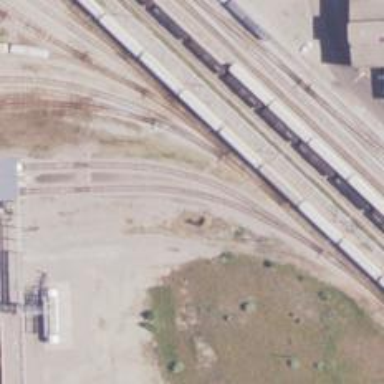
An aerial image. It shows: Railway spur service.